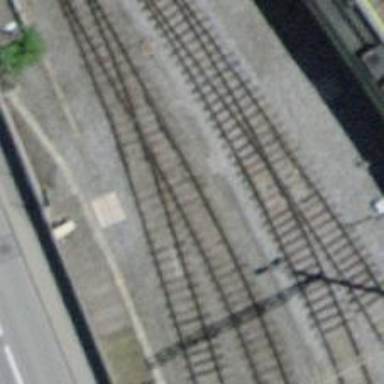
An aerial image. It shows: Single-track electrified railway yard with contact line electrification.